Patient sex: M
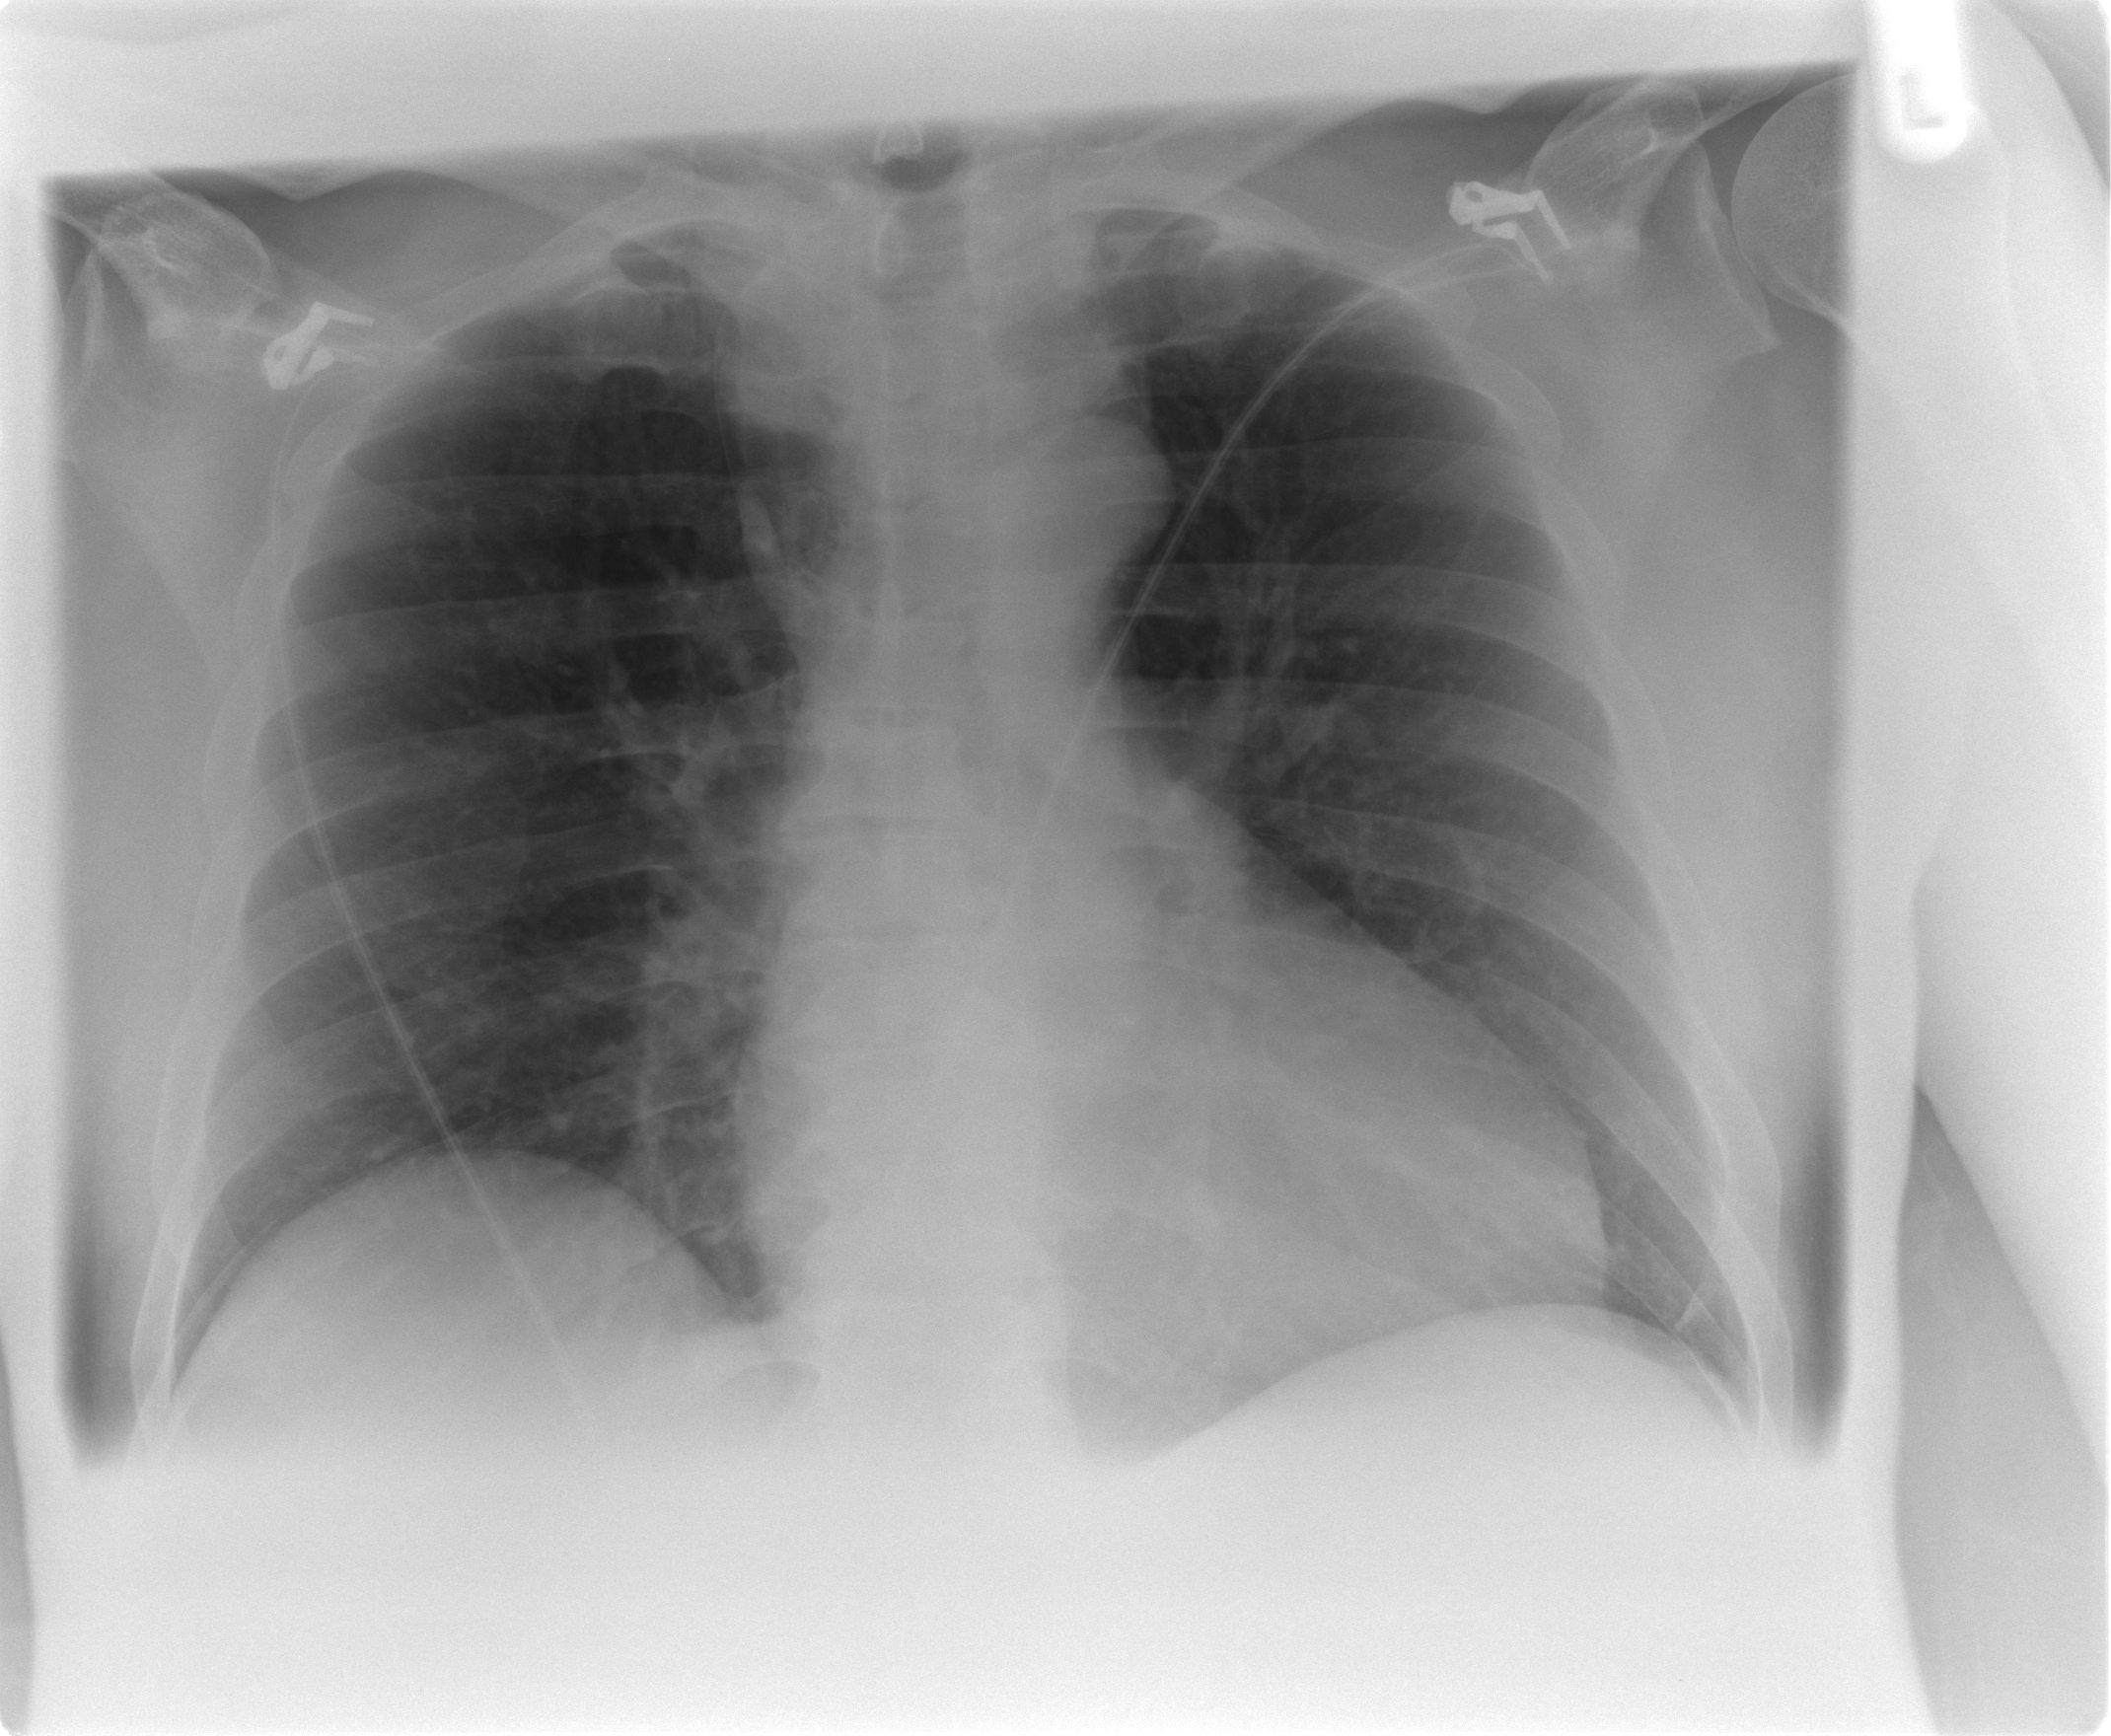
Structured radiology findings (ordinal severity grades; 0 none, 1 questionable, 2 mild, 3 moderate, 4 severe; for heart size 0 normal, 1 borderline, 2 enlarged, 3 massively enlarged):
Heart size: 2
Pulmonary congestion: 1
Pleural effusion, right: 0
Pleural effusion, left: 0
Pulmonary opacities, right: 0
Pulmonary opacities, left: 0
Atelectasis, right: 1
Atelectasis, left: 1